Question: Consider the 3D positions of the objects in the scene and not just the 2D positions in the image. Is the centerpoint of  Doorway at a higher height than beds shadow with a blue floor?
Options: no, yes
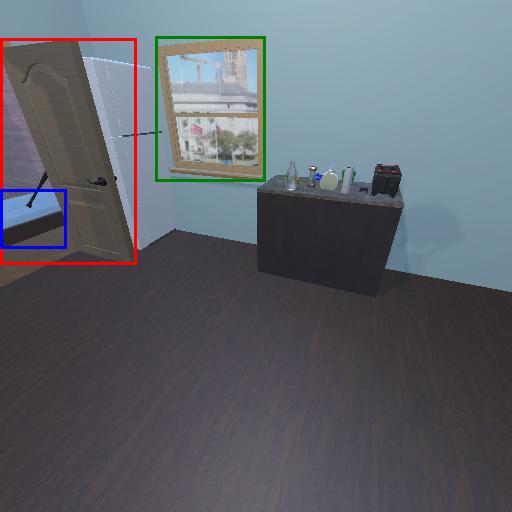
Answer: no